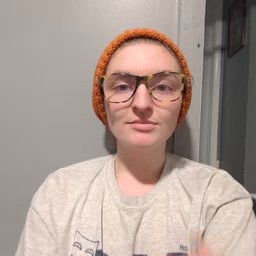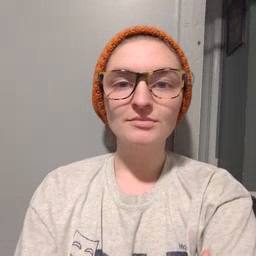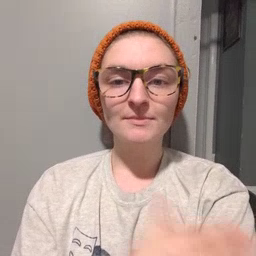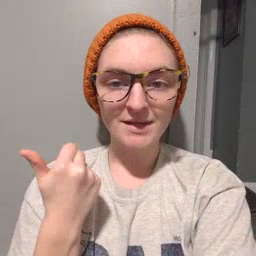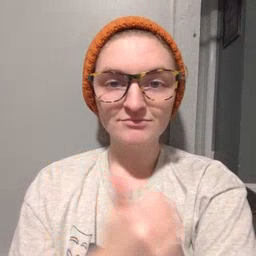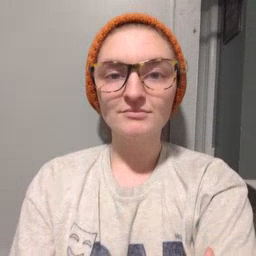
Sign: better